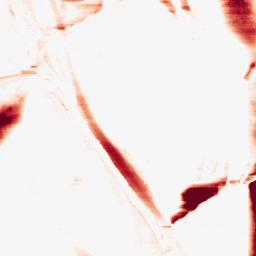
Category: morphological
Decomposition family: morphological_rect
Decomposition parameters: operation: opening
width: 50
height: 3
Upsampling method: bicubic_16x
Upsampling parameters: scale: 16
Upsampling scale: 16